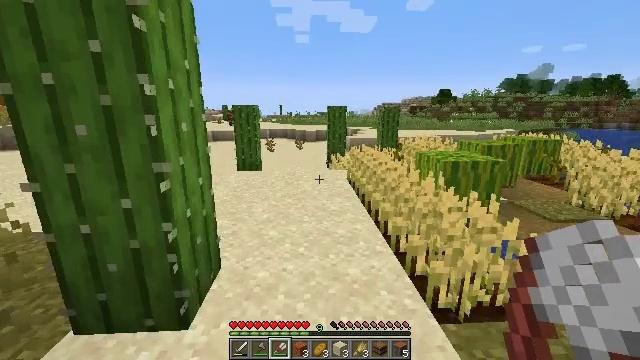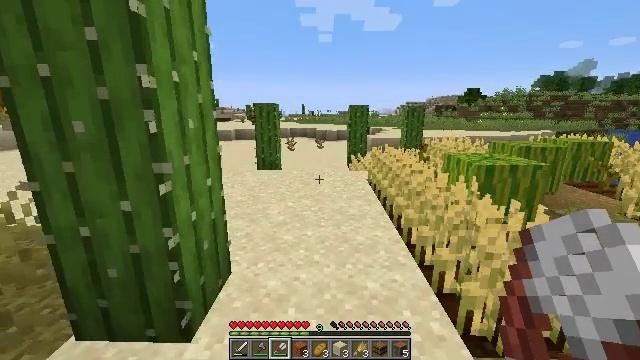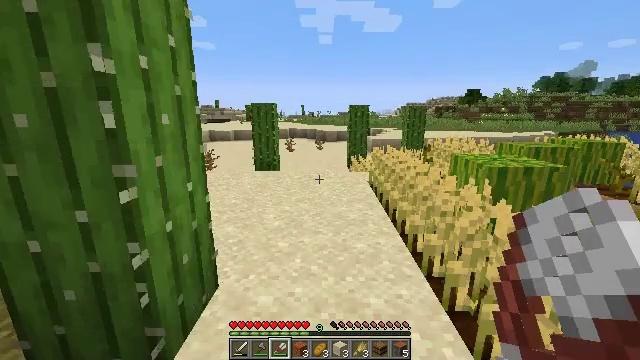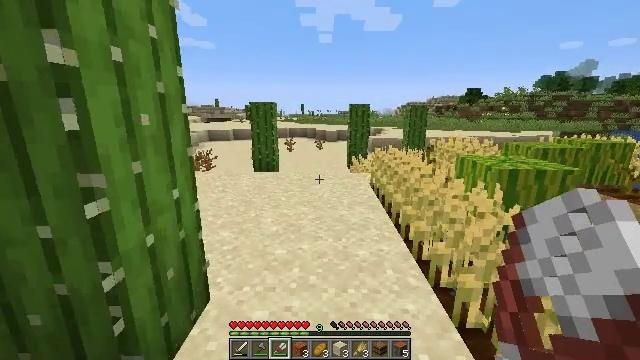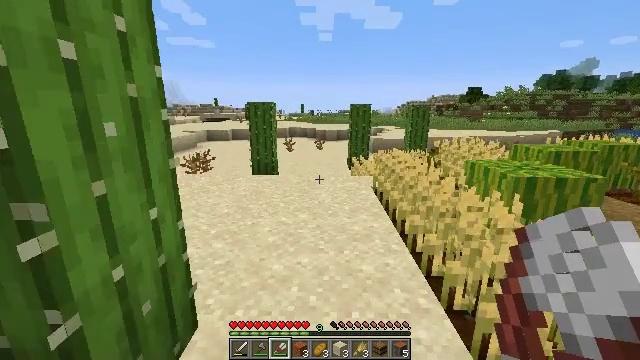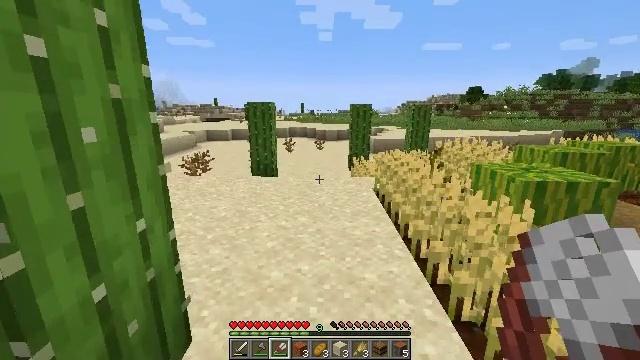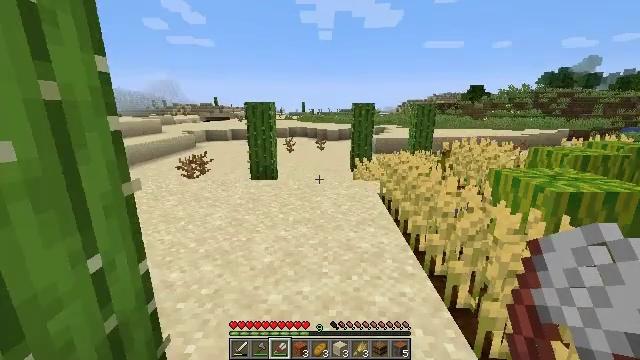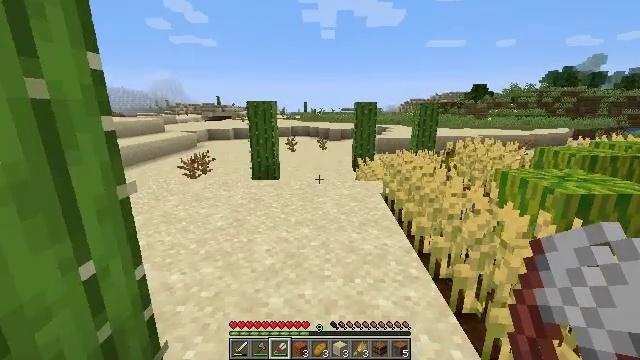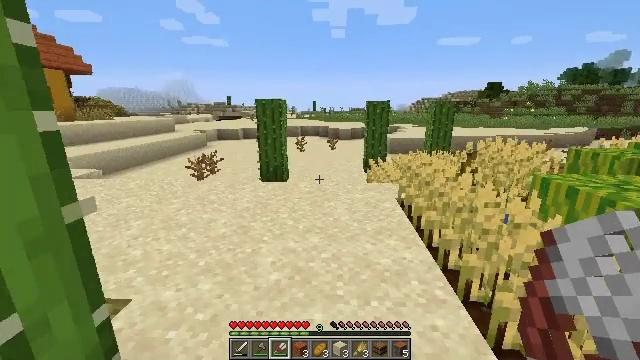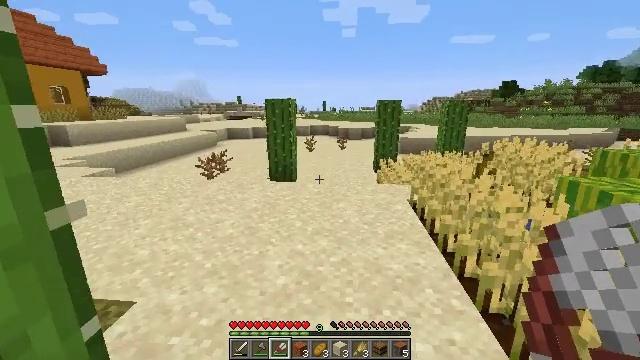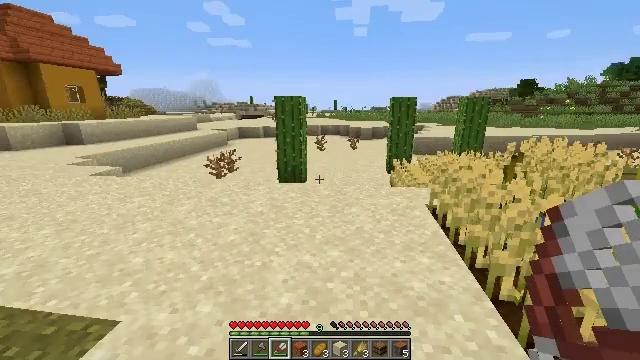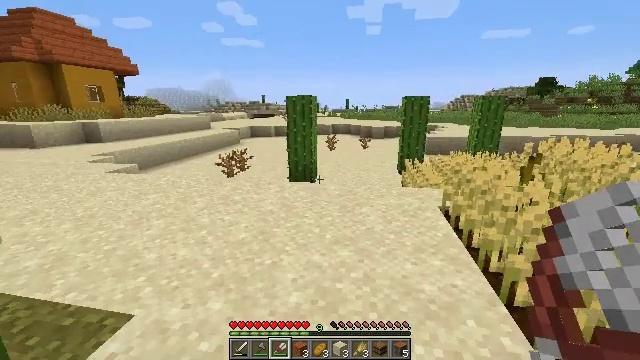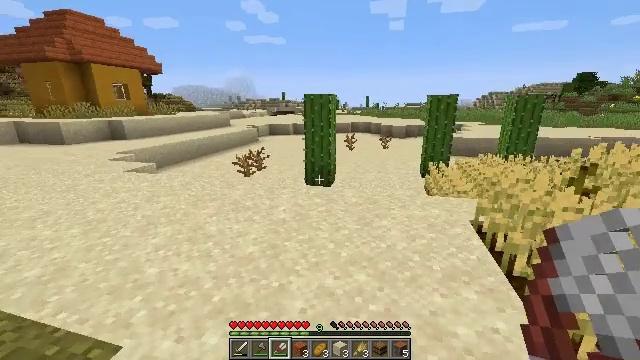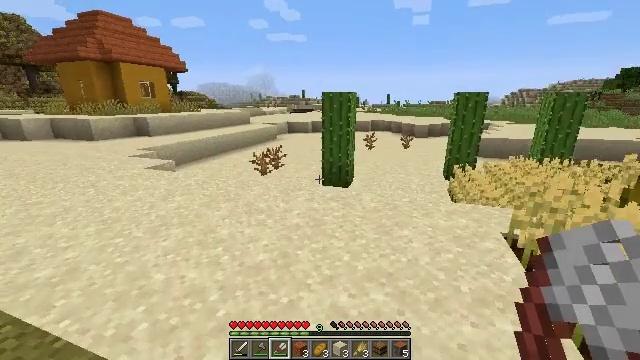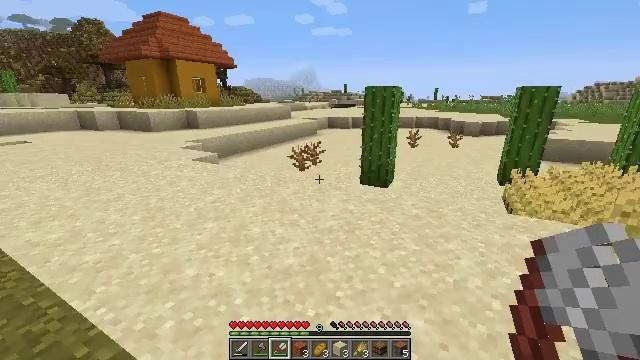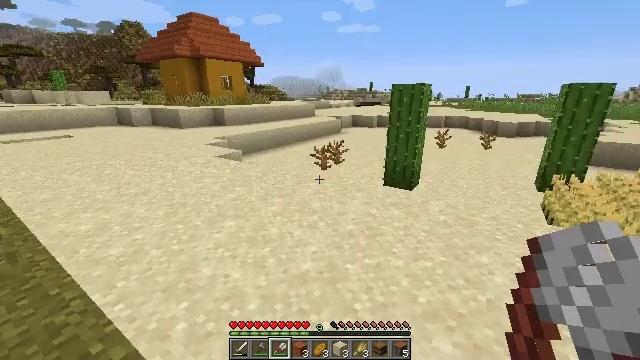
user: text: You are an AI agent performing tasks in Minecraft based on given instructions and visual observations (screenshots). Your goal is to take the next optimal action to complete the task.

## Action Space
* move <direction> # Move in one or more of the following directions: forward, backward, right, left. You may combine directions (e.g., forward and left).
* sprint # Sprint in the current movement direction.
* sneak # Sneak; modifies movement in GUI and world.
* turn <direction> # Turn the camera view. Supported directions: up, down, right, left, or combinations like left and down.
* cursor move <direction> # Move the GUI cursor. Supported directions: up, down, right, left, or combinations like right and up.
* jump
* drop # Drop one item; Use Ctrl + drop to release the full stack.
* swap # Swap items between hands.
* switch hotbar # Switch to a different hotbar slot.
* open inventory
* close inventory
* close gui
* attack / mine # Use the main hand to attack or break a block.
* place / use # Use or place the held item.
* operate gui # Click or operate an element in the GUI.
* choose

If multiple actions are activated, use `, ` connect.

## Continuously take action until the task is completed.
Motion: motion action
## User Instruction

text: Drop a bread.
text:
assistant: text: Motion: move forward, turn left
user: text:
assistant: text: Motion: move forward
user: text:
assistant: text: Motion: move forward
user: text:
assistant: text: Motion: move forward
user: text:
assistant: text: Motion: move forward
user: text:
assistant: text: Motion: move forward
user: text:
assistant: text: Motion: move forward
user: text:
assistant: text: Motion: move forward, turn left
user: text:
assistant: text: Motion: move forward, turn left
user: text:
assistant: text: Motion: move forward, turn left
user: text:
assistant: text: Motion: move forward, turn left
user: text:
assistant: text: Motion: move forward, turn left
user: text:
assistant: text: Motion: move forward, turn left
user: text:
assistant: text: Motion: move forward, turn left and down
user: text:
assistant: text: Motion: move forward, turn left
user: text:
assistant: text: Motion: move forward, turn left
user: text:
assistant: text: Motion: move forward, turn left
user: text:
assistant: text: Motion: move forward, turn left
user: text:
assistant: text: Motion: move forward
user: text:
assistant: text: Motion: move forward
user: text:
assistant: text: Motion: move forward
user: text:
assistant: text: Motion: move forward
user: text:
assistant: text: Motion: move forward
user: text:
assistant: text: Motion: move forward
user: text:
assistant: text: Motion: move forward
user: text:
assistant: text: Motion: move forward
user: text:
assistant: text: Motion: move forward
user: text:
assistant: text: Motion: move forward
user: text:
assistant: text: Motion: move forward
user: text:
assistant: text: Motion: move forward